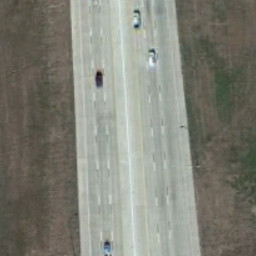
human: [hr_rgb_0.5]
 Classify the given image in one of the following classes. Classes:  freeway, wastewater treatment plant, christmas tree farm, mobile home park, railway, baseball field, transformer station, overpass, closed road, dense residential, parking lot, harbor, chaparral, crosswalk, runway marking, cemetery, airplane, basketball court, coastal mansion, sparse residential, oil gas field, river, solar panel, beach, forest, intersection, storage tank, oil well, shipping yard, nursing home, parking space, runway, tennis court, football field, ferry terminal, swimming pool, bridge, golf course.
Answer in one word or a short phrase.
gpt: freeway